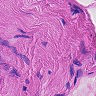
Metastatic tissue present: no